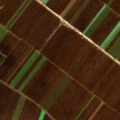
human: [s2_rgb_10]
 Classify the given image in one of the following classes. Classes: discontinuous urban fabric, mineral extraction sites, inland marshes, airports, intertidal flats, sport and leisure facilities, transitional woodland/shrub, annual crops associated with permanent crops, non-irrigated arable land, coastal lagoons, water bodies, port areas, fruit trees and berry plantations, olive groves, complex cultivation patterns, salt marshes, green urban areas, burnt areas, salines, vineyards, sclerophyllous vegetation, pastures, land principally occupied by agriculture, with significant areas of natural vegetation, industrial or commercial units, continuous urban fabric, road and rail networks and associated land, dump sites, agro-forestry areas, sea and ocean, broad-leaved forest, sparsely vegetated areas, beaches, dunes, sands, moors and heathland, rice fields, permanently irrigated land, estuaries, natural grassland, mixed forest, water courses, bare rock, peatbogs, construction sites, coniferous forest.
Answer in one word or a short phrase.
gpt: non-irrigated arable land